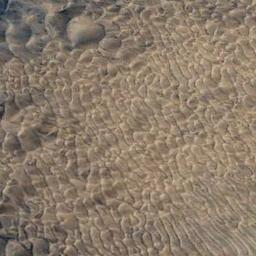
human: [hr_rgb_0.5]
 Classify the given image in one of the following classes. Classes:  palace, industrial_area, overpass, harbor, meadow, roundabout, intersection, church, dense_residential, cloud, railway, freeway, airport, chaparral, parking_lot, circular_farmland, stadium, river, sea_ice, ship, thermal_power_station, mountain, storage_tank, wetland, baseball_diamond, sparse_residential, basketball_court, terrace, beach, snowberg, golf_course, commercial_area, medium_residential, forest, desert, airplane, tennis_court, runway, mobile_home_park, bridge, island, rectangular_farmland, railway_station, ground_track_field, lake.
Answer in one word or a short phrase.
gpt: desert